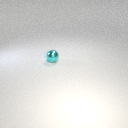
small cyan metal sphere